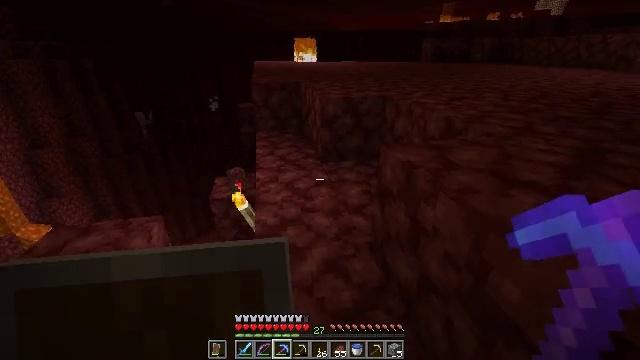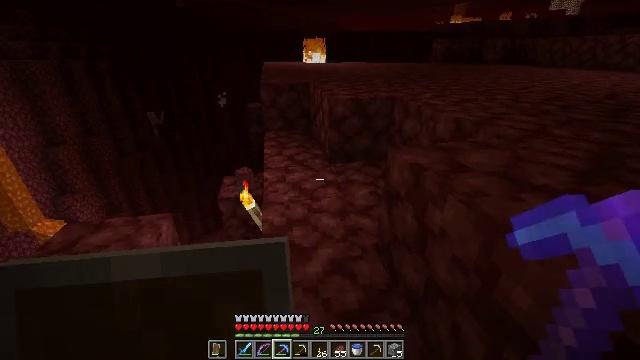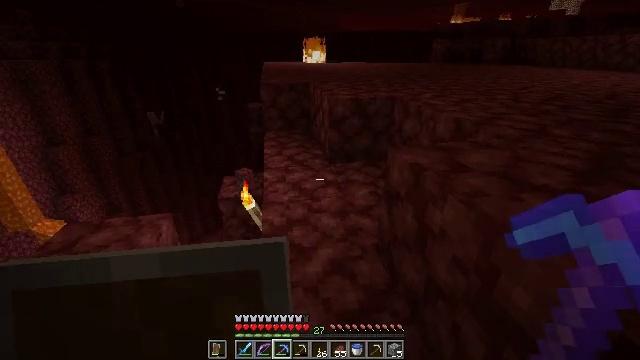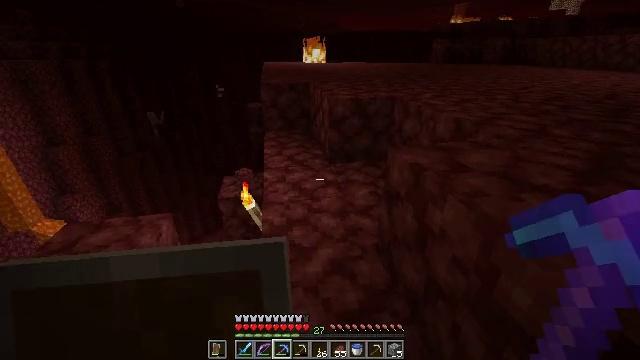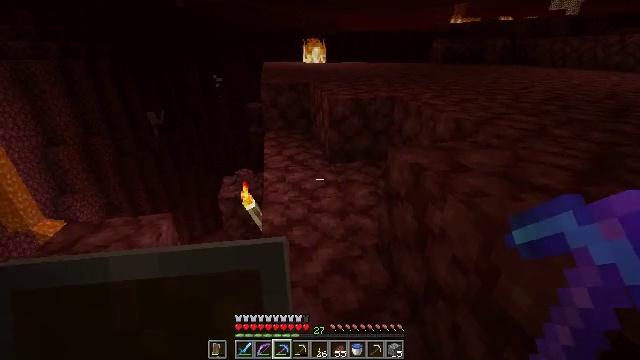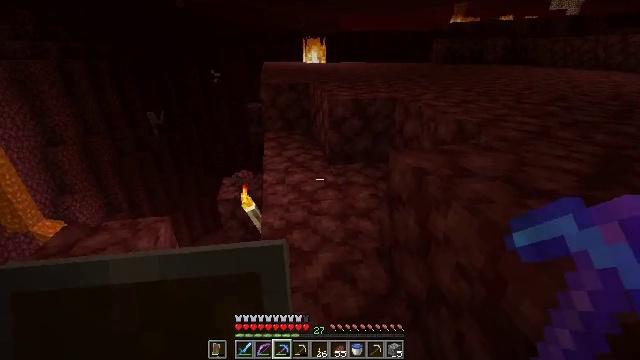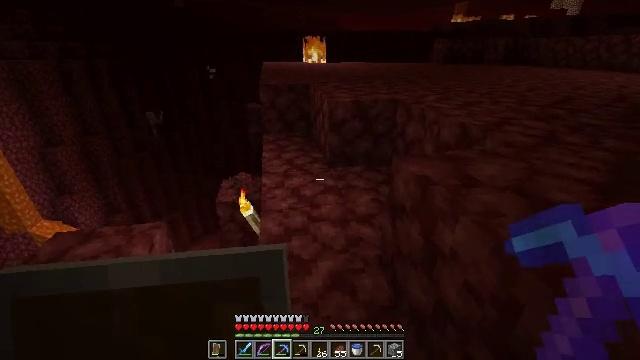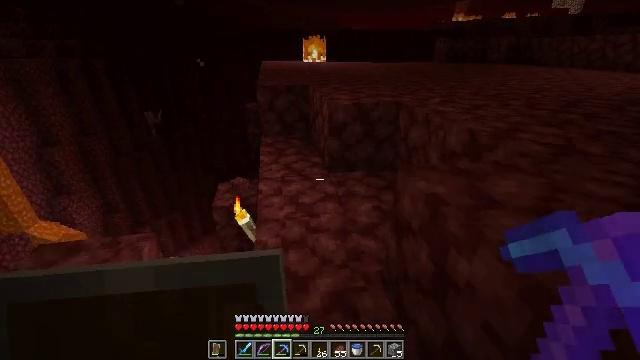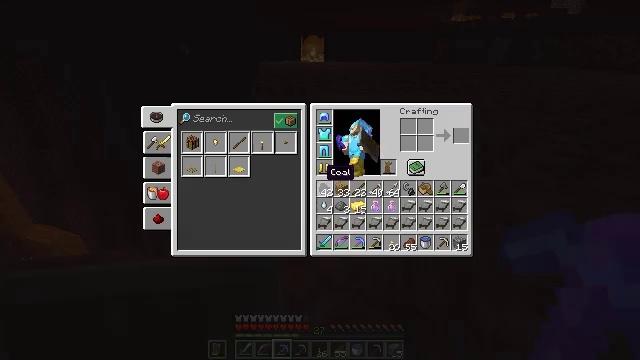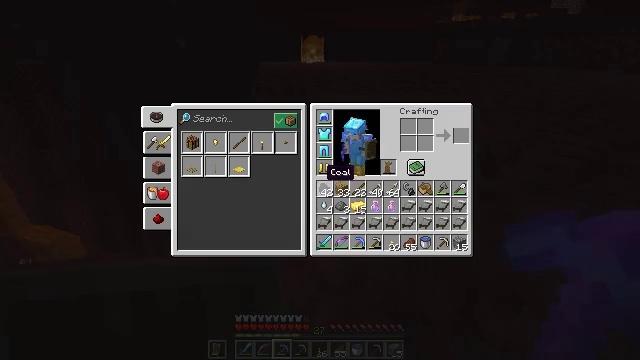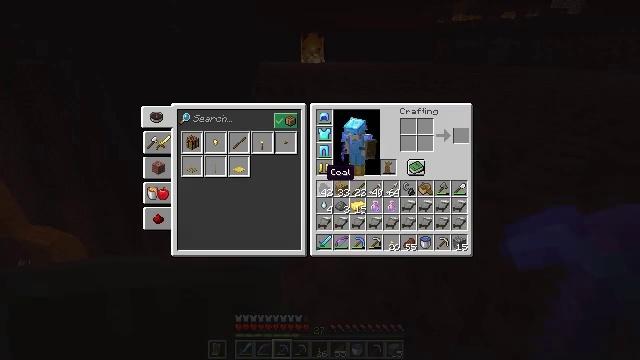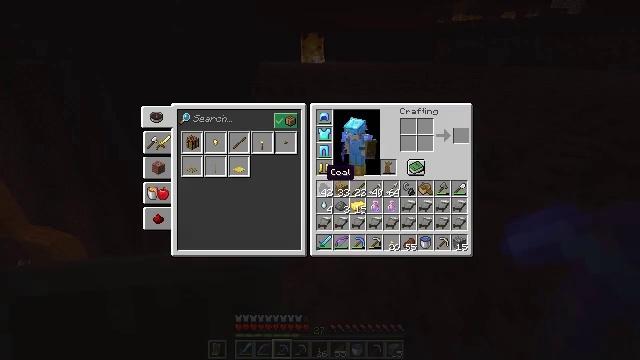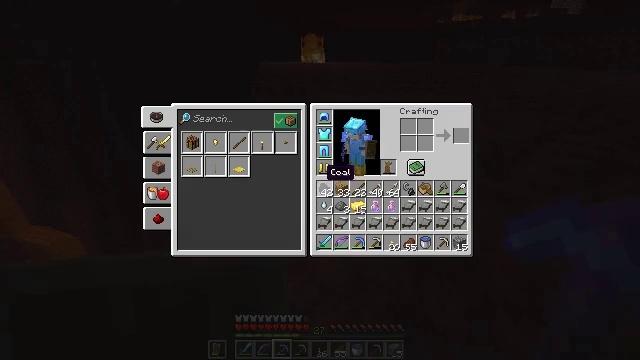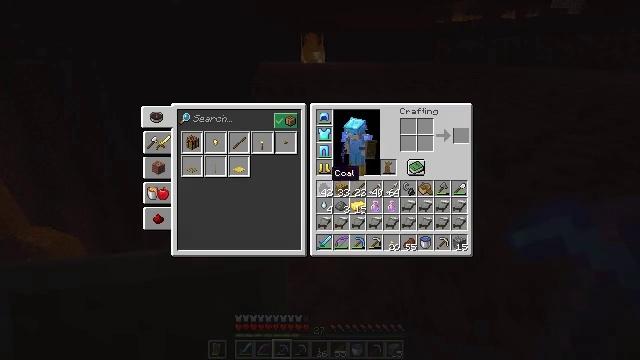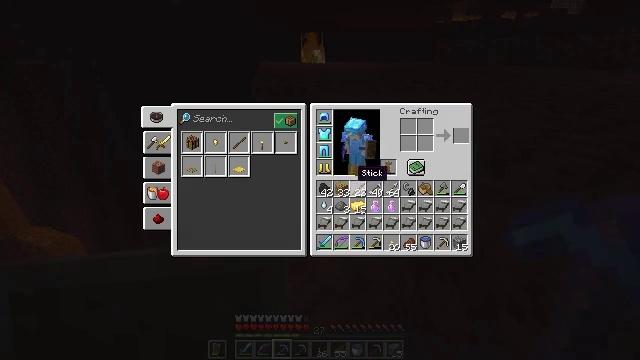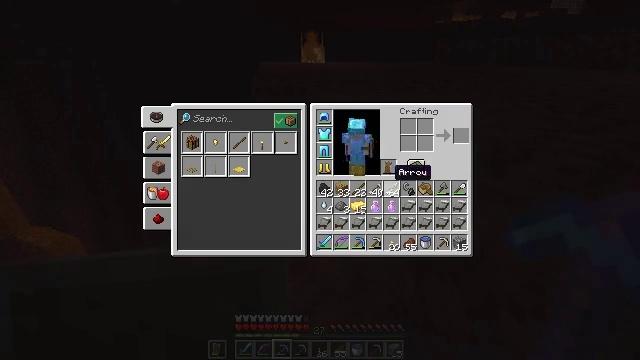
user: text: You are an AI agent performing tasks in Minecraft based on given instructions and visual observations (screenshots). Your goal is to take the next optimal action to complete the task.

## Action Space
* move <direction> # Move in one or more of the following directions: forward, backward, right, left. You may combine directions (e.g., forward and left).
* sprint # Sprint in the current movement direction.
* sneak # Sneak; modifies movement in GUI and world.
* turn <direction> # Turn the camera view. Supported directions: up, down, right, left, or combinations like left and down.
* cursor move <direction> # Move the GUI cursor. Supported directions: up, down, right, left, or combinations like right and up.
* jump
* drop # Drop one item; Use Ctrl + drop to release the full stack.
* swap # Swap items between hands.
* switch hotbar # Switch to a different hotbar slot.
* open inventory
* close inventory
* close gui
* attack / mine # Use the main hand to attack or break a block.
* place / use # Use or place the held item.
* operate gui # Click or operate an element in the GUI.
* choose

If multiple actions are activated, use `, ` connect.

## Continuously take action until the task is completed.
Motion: motion action
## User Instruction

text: Remove a light gray bed from the inventory.
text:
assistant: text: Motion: turn left
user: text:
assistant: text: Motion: no_op
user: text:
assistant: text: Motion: no_op
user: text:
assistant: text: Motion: no_op
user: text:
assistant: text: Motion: move forward
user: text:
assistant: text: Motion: move forward
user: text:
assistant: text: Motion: move forward
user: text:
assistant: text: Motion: close inventory
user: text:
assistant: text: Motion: close inventory
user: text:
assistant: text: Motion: close inventory
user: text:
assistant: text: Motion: open gui
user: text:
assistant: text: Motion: no_op
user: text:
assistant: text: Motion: no_op
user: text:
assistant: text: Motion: cursor move right
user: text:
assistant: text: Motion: cursor move right
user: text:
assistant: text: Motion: cursor move right and down
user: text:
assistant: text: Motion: cursor move right and down
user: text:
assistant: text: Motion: cursor move right and down
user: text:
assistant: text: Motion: cursor move right
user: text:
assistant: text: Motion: no_op
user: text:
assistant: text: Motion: cursor move right
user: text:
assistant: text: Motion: no_op
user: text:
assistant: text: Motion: operate gui
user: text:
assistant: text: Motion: operate gui
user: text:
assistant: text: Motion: cursor move left and up
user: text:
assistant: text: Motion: cursor move left and up
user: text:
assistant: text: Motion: cursor move up
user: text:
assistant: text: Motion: operate gui
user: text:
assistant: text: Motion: operate gui
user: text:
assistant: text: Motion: no_op